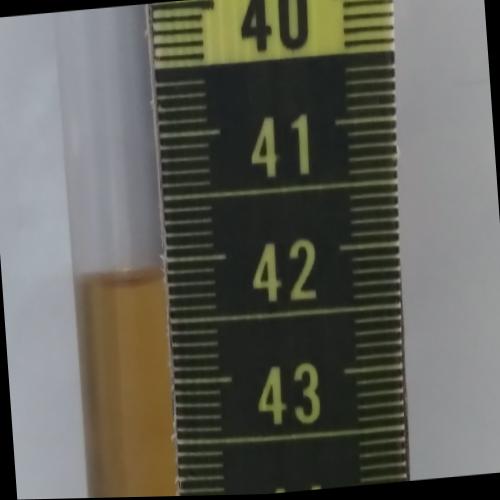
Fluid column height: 42.1 cm